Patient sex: M
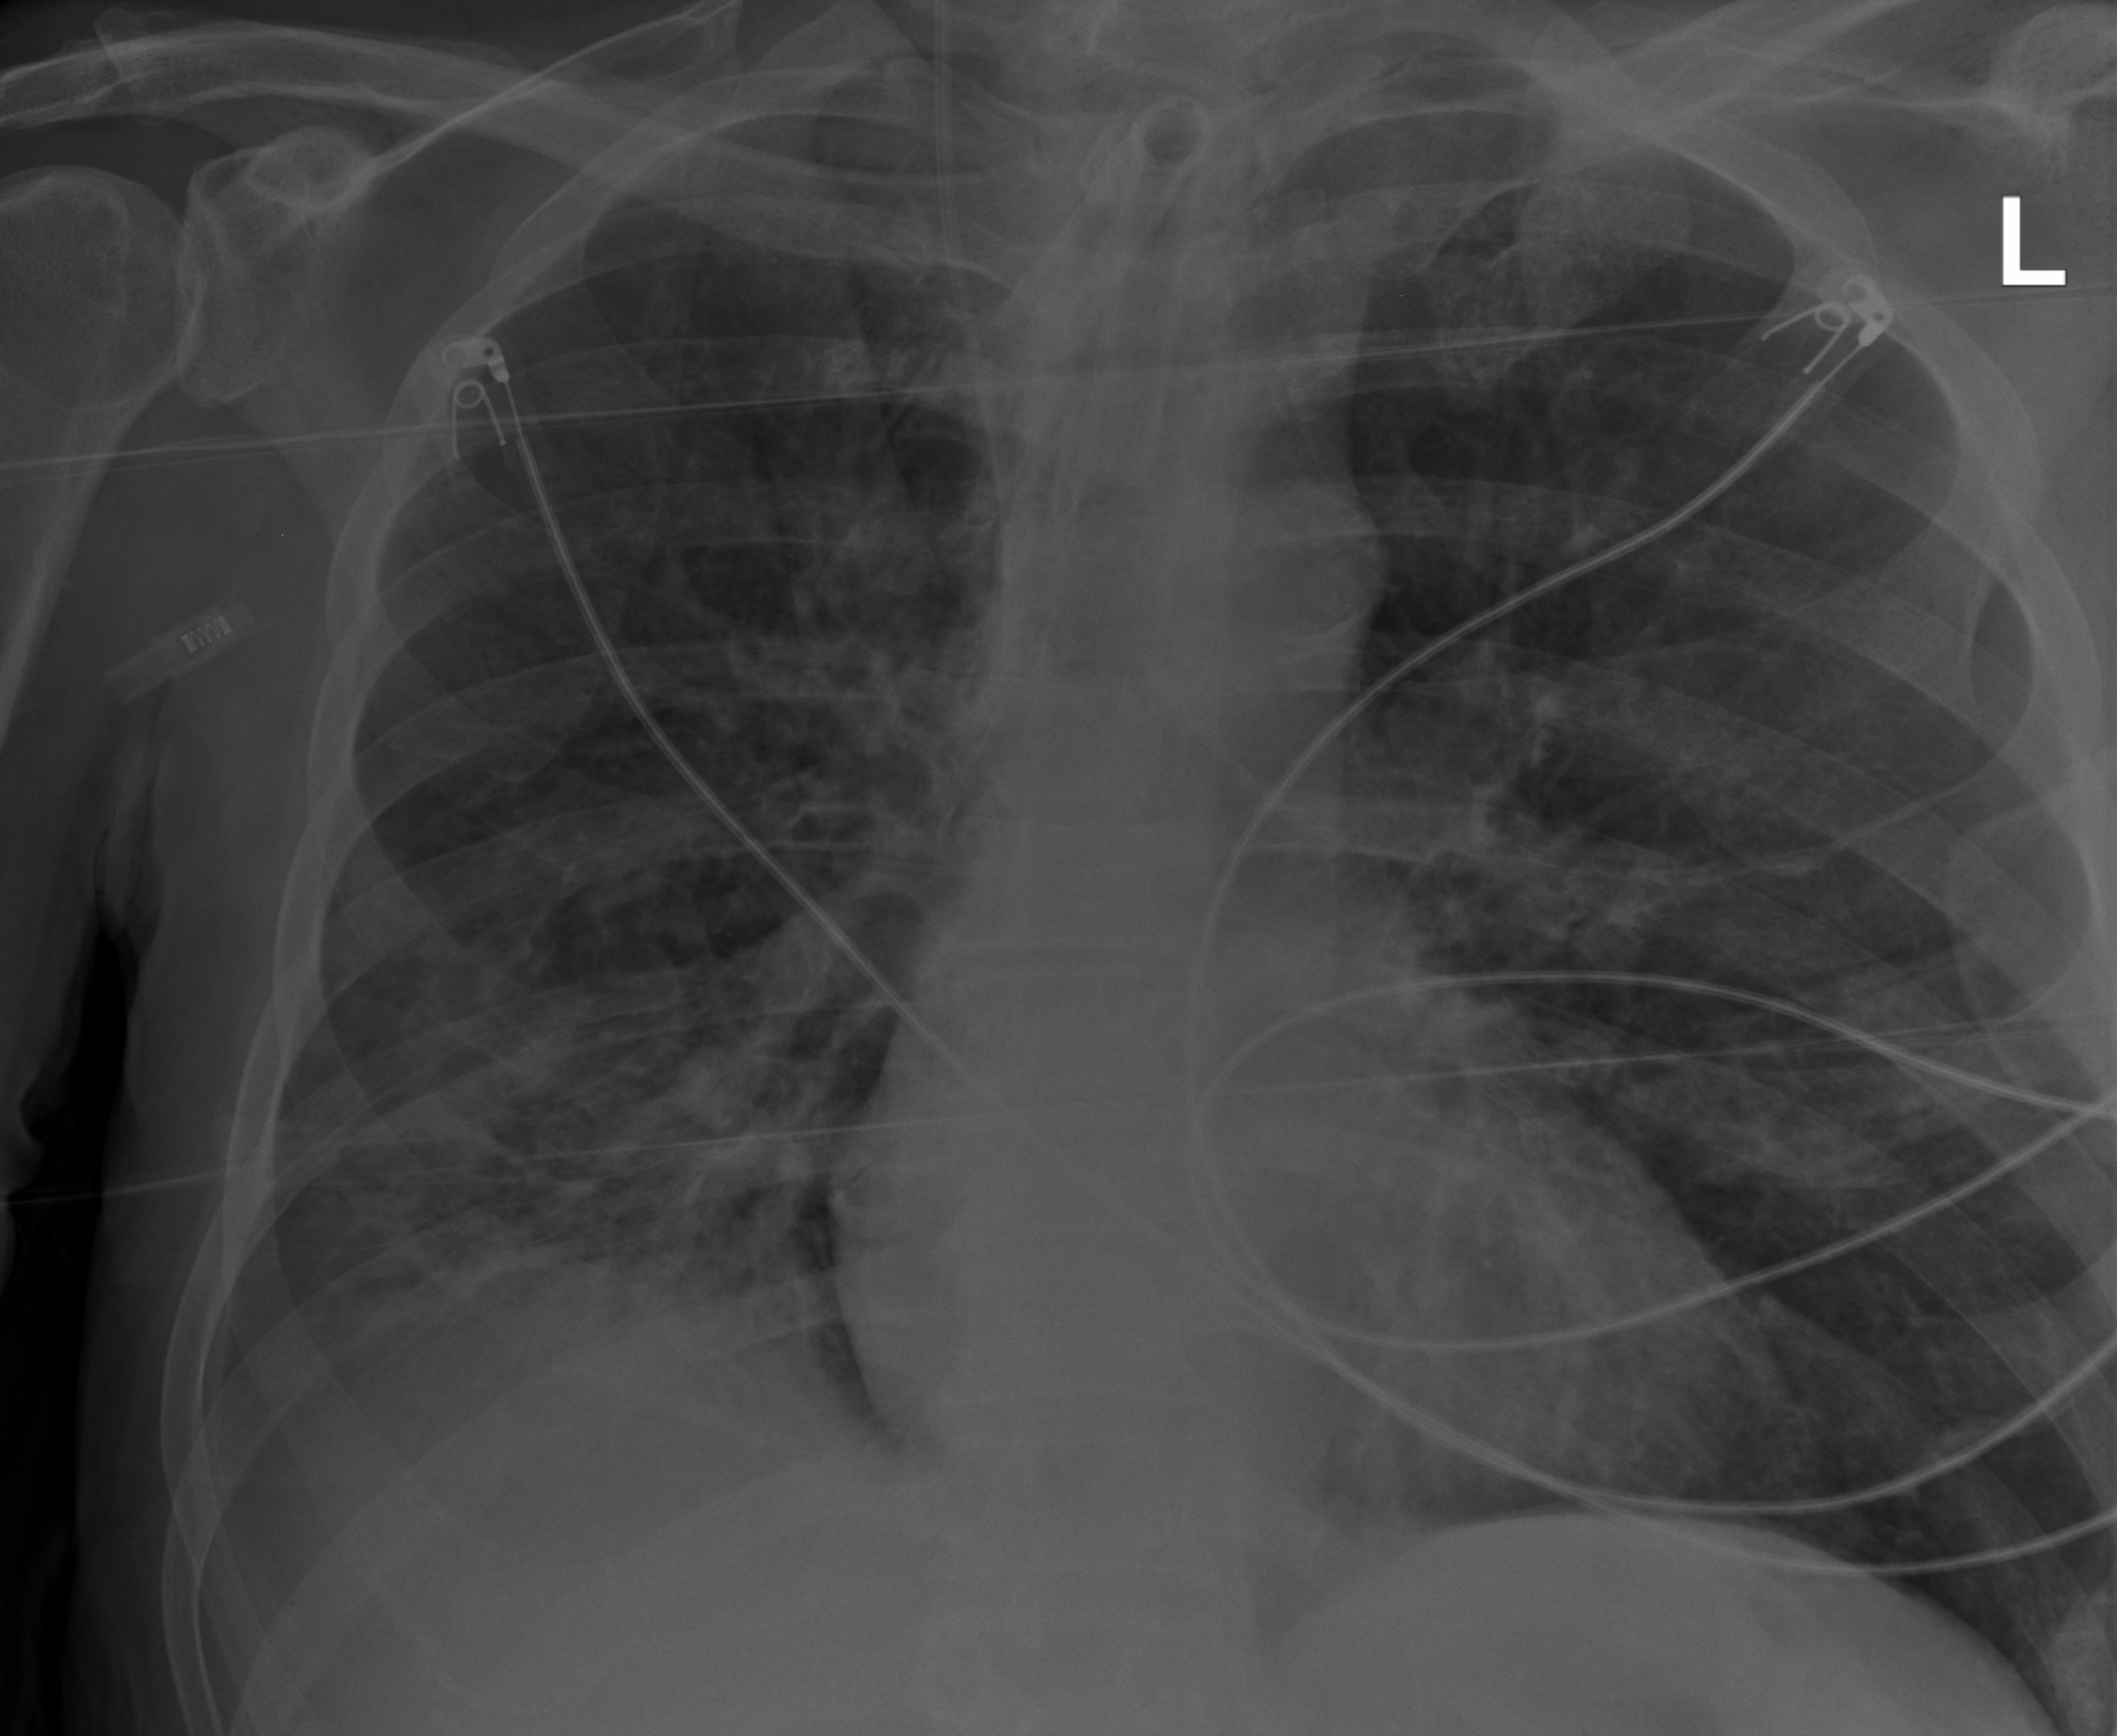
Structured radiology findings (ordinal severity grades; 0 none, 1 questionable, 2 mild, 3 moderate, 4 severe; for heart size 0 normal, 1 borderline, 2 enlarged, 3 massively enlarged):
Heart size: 0
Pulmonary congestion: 0
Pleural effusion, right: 2
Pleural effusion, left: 0
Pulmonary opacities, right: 2
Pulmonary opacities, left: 1
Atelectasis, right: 2
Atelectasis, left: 2